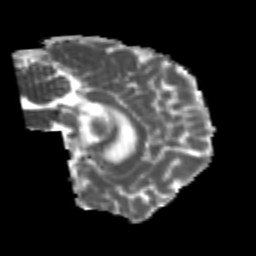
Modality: MD
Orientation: sagittal
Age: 22
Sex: male
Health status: healthy
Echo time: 0.074 s